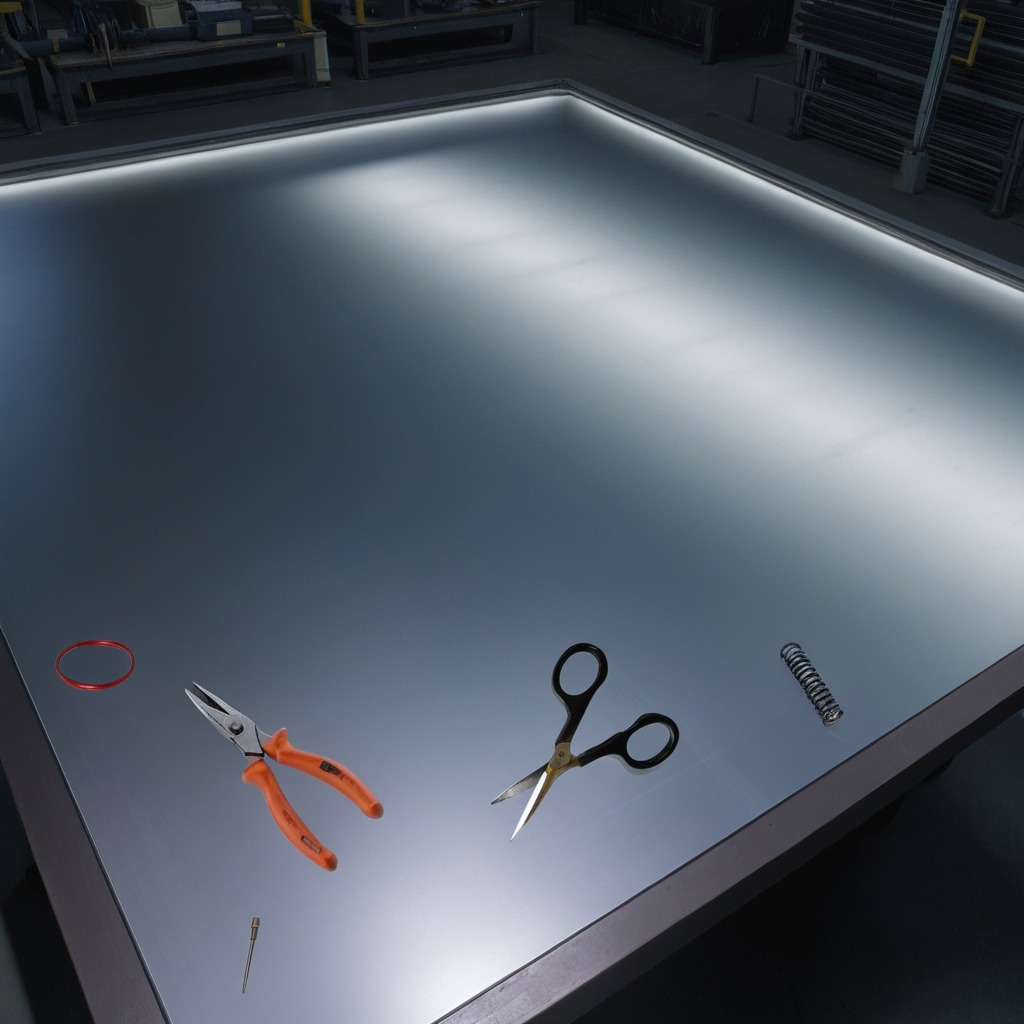
A rubber Oring, an iron nail, a pair of pliers, a coiled metal spring, and a pair of scissors are lying on the clean empty table in the evening.